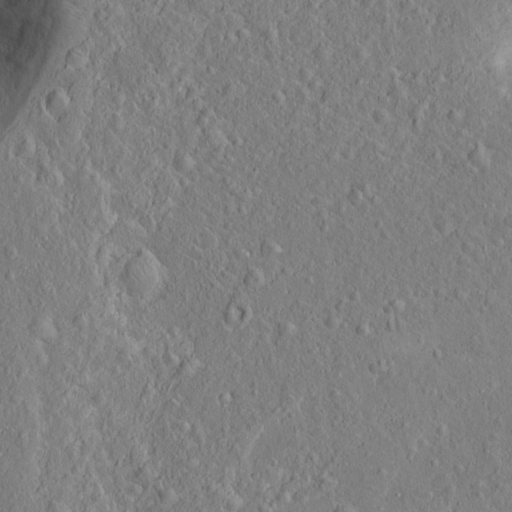
Classes present: Background, Cone